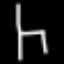
Label: chair